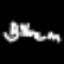
Label: squiggle